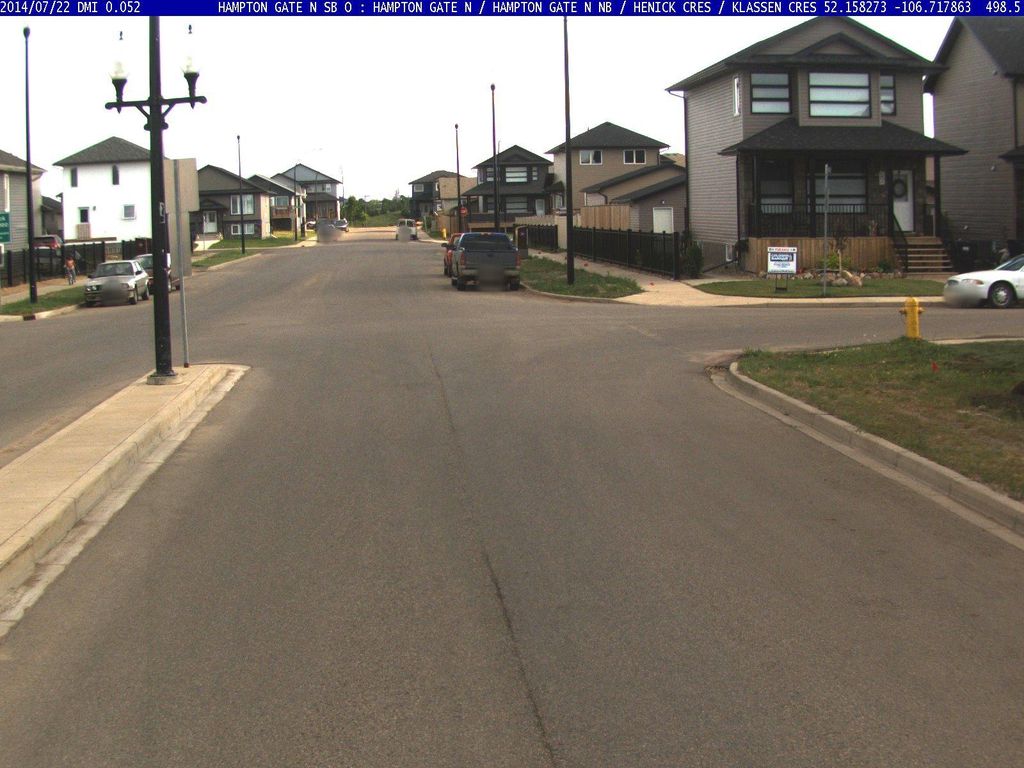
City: saskatoon